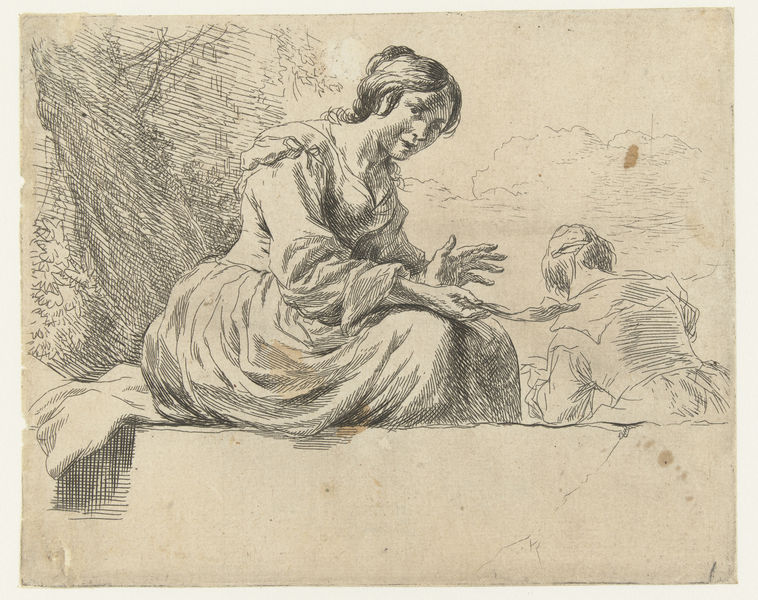
Titel: Jonge vrouw zittend op een steen
Künstler: Nicolaes Pietersz. Berchem
Standort: Amsterdam
Institution: Rijksmuseum
Schlagwörter: hands, people, white, women, black, dress, face, girls, gray, hair, nose, seated, sitting, skirt, sleeve, wall, woman, gown, brown, hand, clouds, sky, tree, girl, head, young, child, eyes, ribbon, flowing, drawing, paper, black and white, bodice, shadow, fabric, mouth, sketch, breast, ledge, letter, leaves, neck, trunk, vest, ink, back, pencil, finger, fingers, breasts, beautiful, leaf, lips, shadows, working, tan, page, angry, bodies, spot, tissue, brows, tree trunk, pencil\, missive, chores, boxom, 한 여인이 무서운 표정으로 서 있다, 여인은 모언가를 쥐고 있는데 무엇인지는 잘 알 수 없다, 여인은 머리를 올려묶었고 중세풍 드레스를 입고있다, 맨 앞에 보이는 여인의 뒷편에 또다른 여인이 있는 듯 하다, 앞에 보이는 여인의 왼편엔 큰 나무가 있다